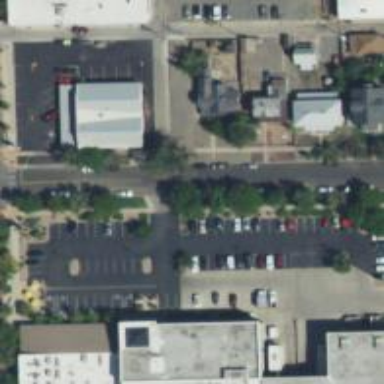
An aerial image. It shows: Parking space is available.